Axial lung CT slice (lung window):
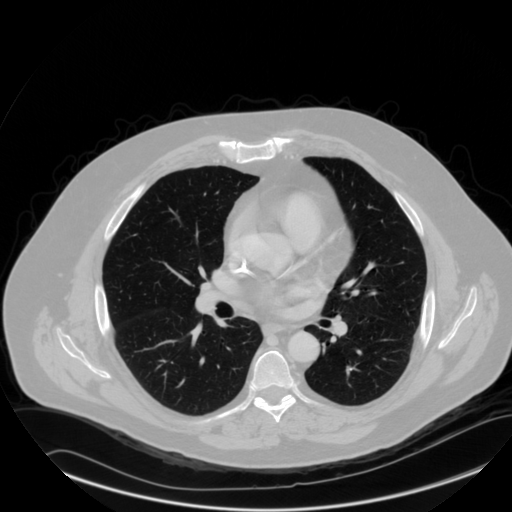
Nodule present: no